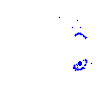
Particle: electron